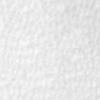
Label: no_change